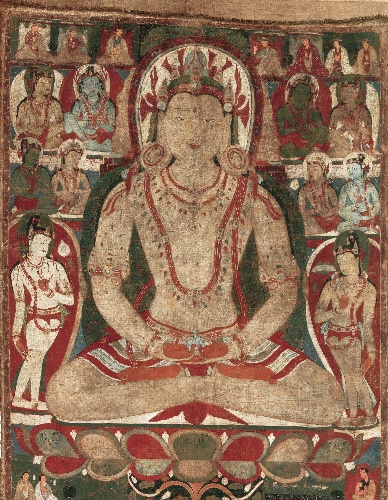
Date: 11th or early 12th century
Object type: Tangka
Classification: Paintings
Medium: Distemper on cloth
Culture: Tibet
Dimensions: Overall: 54 1/2 x 41 3/4 in. (138.4 x 106.1 cm)
Department: Asian Art
Credit line: Rogers Fund, 1989
Accession year: 1989
Repository: Metropolitan Museum of Art, New York, NY
Tags: Bodhisattvas|Buddhism|Buddha